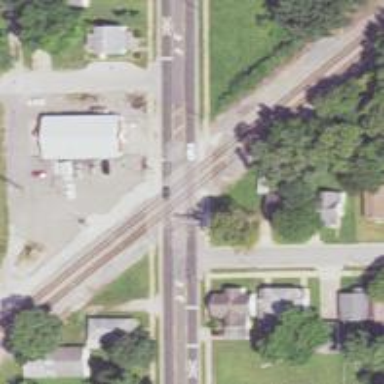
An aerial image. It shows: Crossing for the railway.